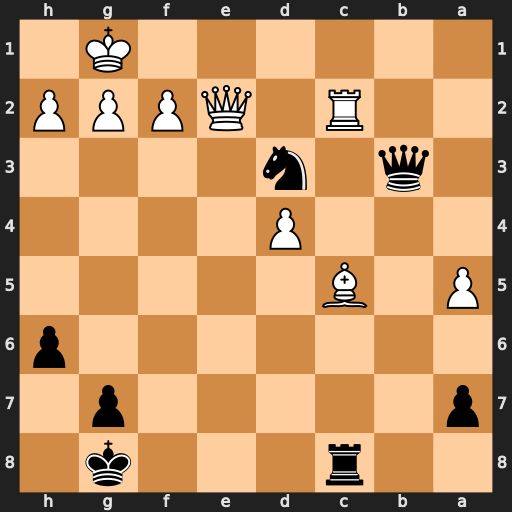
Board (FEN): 2r3k1/p5p1/7p/P1B5/3P4/1q1n4/2R1QPPP/6K1
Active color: b
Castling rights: -
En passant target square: -
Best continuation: Qb1+ Qf1 Qxc2